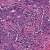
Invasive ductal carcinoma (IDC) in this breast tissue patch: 1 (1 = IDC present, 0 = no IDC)